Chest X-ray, PA view. Patient: 25 years old, sex M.
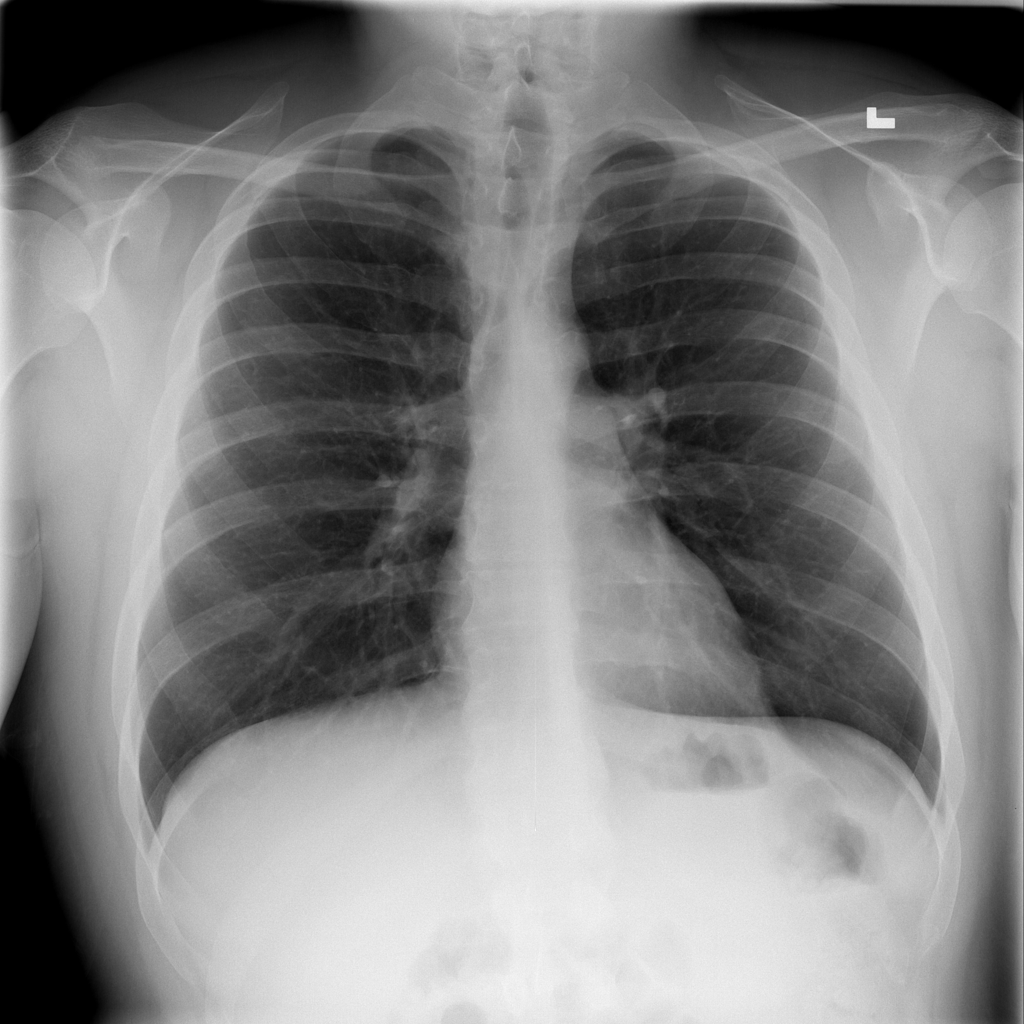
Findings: No Finding